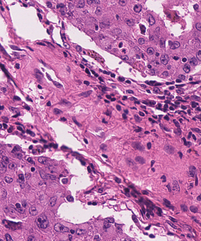
Tumor epithelial tissue: yes
Tumor-associated stroma tissue: yes
Normal tissue: no